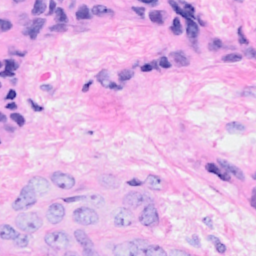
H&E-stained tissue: Breast